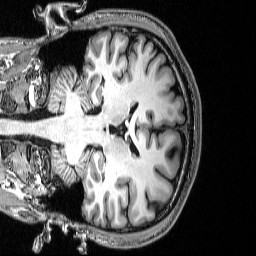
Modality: T1w
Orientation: coronal
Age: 30
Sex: male
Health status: healthy
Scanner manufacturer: siemens
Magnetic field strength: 3 T
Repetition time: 2.53 s
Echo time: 0.00339 s